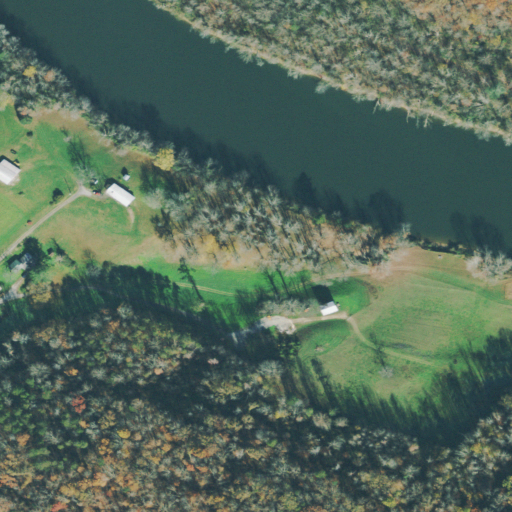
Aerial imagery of valley in Tennessee named Happy Hollow containing deciduous forest, open water, pasture, mixed forest, open development, herbaceous wetlands, medium intensity development, and low intensity development